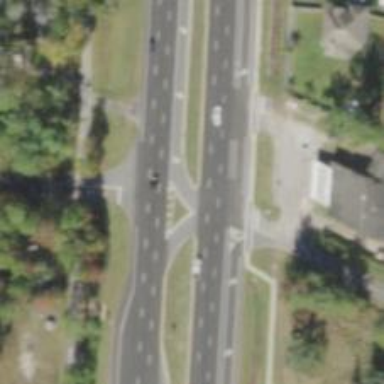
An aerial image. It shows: Trunk link highway.